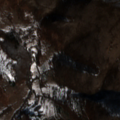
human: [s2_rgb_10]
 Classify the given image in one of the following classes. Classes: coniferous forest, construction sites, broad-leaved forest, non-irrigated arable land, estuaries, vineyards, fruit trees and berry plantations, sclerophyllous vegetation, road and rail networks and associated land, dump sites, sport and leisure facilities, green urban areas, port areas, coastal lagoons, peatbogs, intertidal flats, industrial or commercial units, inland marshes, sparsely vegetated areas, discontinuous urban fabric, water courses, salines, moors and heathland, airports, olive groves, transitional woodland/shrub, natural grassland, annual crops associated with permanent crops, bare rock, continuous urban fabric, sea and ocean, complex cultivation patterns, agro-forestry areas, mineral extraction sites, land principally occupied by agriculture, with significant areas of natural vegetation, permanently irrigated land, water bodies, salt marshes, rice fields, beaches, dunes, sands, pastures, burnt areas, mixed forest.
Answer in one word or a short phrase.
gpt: pastures, complex cultivation patterns, land principally occupied by agriculture, with significant areas of natural vegetation, broad-leaved forest, natural grassland, transitional woodland/shrub